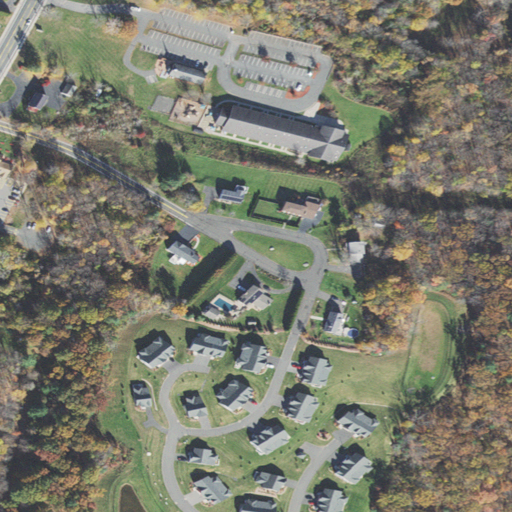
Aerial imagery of mountain in Massachusetts named Southwick Hill containing deciduous forest, medium intensity development, low intensity development, open development, high intensity development, shrub, pasture, and grassland